Interaction volume radius: 10 \u00c5
Interaction volume height: 15 \u00c5
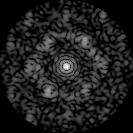
Disorder parameter: 0.6815